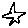
Label: star